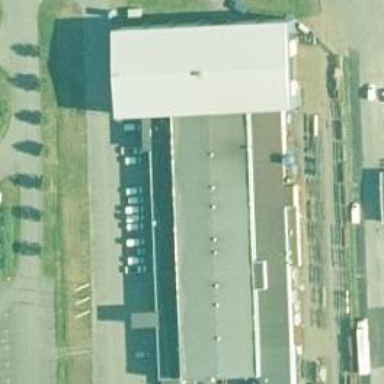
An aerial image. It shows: Industrial building with works in progress.